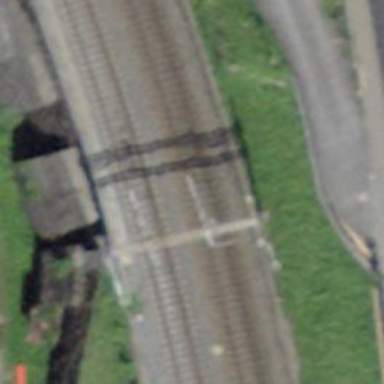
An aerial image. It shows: Railway signal.